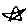
Label: star